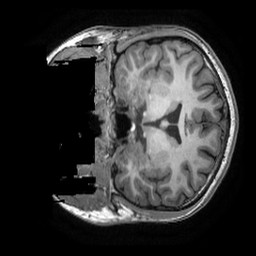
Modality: T1w
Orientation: coronal
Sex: male
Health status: healthy
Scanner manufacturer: ge